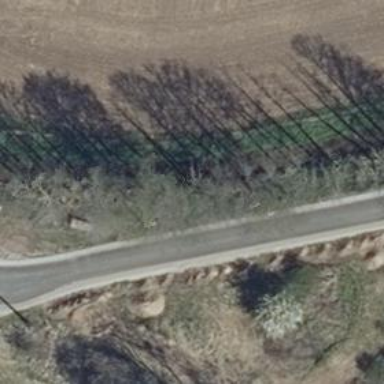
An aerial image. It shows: Row of deciduous broadleaved trees.